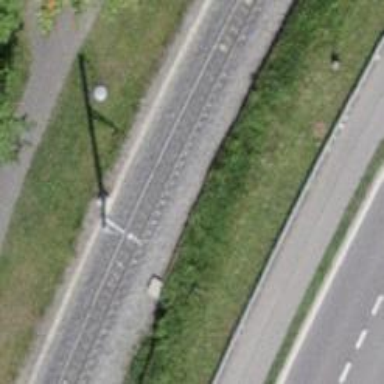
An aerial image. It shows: Narrow-gauge railway track with 1 electrified contact line.